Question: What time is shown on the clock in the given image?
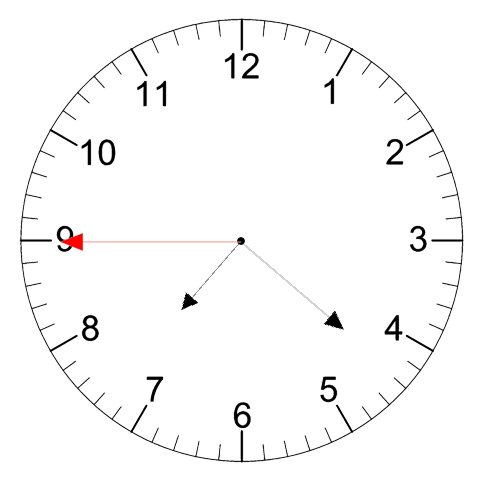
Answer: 07:21:45